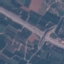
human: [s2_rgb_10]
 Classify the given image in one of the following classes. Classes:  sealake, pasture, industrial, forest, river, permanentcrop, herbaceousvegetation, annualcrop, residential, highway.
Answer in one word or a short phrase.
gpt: Highway